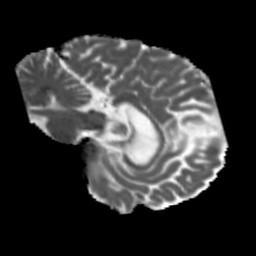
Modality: MD
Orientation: sagittal
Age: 61
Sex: male
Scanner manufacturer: siemens
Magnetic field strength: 3 T
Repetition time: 5.47 s
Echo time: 0.0854 s